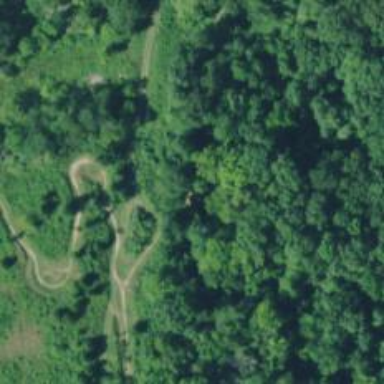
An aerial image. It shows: Path designated for bicycles.